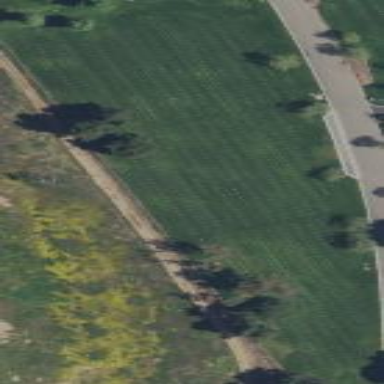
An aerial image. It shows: Graveyard.